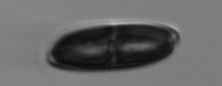
Label: Ephemera